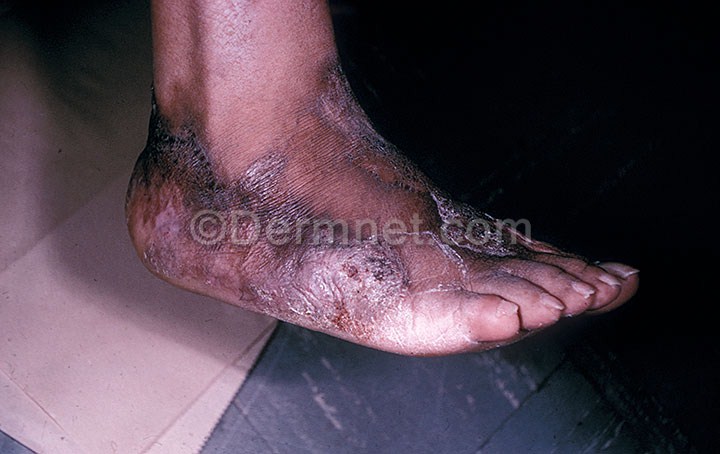
Disease: Tinea Ringworm Candidiasis and other Fungal Infections